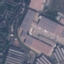
Label: Industrial